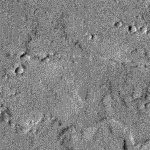
Label: no_change